Question: i have activities which i themed with my custom theme, but for spinner i choosed to style it with Appcompat v21 but i got this :

i found this as similar question but doesn't have any answer : <URL>
here is my spinner :
'''
<Spinner
android:layout_width="fill_parent"
android:layout_height="wrap_content"
android:id="@+id/spinner2"
android:layout_marginTop="10dp"
android:layout_centerInParent="true" />
'''
i used this to style the spinner:
'''
<style name="MyTheme.SpinnerAppTheme" parent="Widget.AppCompat.Spinner">
</style>
'''
this is how i use the adapter
'''
ArrayAdapter<CharSequence> adapter = ArrayAdapter.createFromResource(
getBaseContext(), R.array.listMedRes, android.R.layout.simple_spinner_item);
'''
i just want to theme the spinner , thanks alot
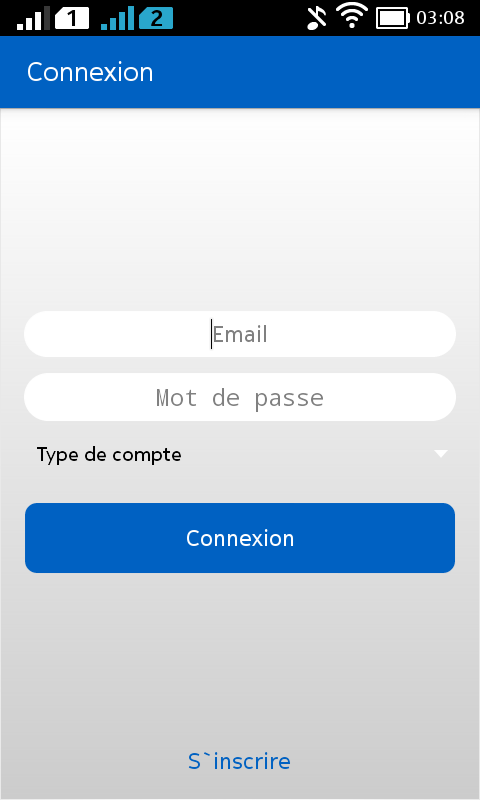
Answer: Since you are using AppCompat-v21, you can take advantage of the new material design styles attributes:
: your app branding color for the app bar, applies to action bar
: darker variant for the status bar and contextual app bars
: lets you define bright complement to the primary branding color. By default, this is the color applied to framework controls (via colorControlActivated)
: color applied to framework controls in their normal state
: applied to framework controls in their activated
Here is an example for you
'''
<!-- Base application theme. -->
<style name="AppTheme" parent="Theme.AppCompat.Light.DarkActionBar">
<!-- colorPrimary is used for the default action bar background -->
<item name="colorPrimary">@color/primary</item>
<!-- colorPrimaryDark is used for the status bar -->
<item name="colorPrimaryDark">@color/primary_dark</item>
<!-- colorAccent is used as the default value for colorControlActivated which is used to tint widgets -->
<item name="colorAccent">@color/accent</item>
<item name="colorControlNormal">@color/primary</item>
</style>
'''
'''
<resources>
<color name="primary">#ff0000ff</color>
<color name="primary_dark">#ff0000af</color>
<color name="accent">#870000ff</color>
<color name="white">#ffffffff</color>
</resources>
'''
Here is how it looks

Hope this helps.